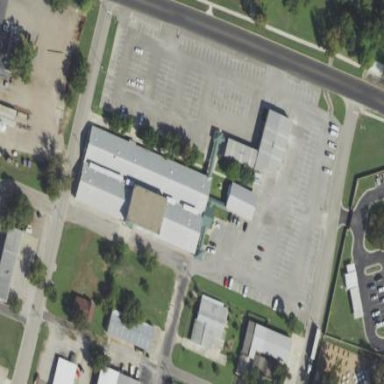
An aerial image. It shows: Public building.